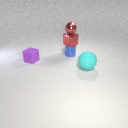
large cyan rubber sphere to the right of small blue metal cylinder